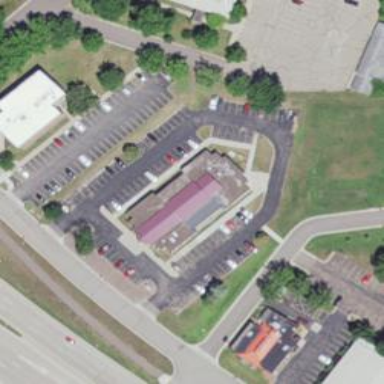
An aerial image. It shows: Clinic building providing healthcare services.